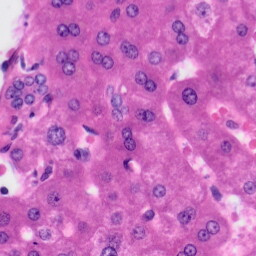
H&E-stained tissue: Liver